Question: I am trying to create a Directory listing that looks like this:

Users can add items, so lets say that if user now add O-item-1 a Big letter of "O" should get generated and also the item should get inside the element and if more items that start with same letter it should get added in same O-letter group.
I am using a webservice to get the data and it looks like this:
This the container that I will append data to:
'''
<div class="Listitem-section-template">
</div>
'''
This is how I fill the container with data at the moment:
'''
<script id="Listitem-template" type="text/html">
<div class="Listitem-section-section">
<div class="Listitem-section-title">A</div> <-- Hardcoded
<div class="Listitem-section-container">
<div class="Listitem-section-item">
<div class="Listitem-section-item-title">
<a href="{{= Url}}" >{{= Title}}</a>
</div>
</div>
</div>
</div>
<div class="processlinks-line"></div>
</script>
'''
This is the get function and how I fill it with data:
'''
get: function(web) {
AST.Utils.JSON.get(_spPageContextInfo.webServerRelativeUrl+"/_vti_bin/AST/ListItem/ListitemService.svc/GetListItem", null, AST.Listitem.renderListitem);
},
renderListitem: function(data) {
$("#Listitem-template").tmpl(data["ListItemResults"]).prependTo(".ListItem-section-template");
}
'''
and so far I have done this:
'''
<script type="text/javascript">
var filter = new Array();
filter["#"] = "09"; //for numbers
filter["A"] = "A";
filter["B"] = "B";
filter["C"] = "C";
filter["D"] = "D";
filter["E"] = "E";
filter["F"] = "F";
filter["G"] = "G";
filter["H"] = "H";
filter["I"] = "I";
filter["J"] = "J";
filter["K"] = "K";
filter["L"] = "L";
filter["M"] = "M";
filter["N"] = "N";
filter["O"] = "O";
filter["P"] = "P";
filter["Q"] = "Q";
filter["R"] = "R";
filter["S"] = "S";
filter["T"] = "T";
filter["U"] = "U";
filter["V"] = "V";
filter["W"] = "W";
filter["X"] = "X";
filter["Y"] = "Y";
filter["Z"] = "Z";
filter["A"] = "AA";
filter["A"] = "AE";
filter["O"] = "OE";
$(document).ready(function () {
ICC.ProcessDocumentLinks.get();
});
</script>
'''
I was thinkin of creating all selectors like this using the array and have them hidden:
'''
<div id="Listitem-section-section-#" class="Listitem-section hidden-section">..</div>
<div id="Listitem-section-section-A" class="Listitem-section hidden-section">..</div>
<div id="Listitem-section-section-B" class="Listitem-section hidden-section">..</div>
<div id="Listitem-section-section-C" class="Listitem-section hidden-section">..</div>
etc..
'''
and the fill the items inside if the first letter match with the selectors and then show it?
Anyone have any tips or guidance on how I can accomplish this in a smooth way?
Any kind of help is appreciated!
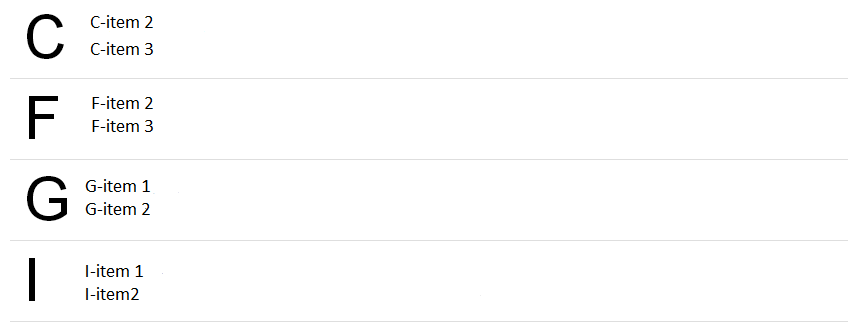
Answer: Try this! <URL>
'''
<div class="letter-list">
</div>
<button>Add new</button>
<script>
$('button').click(function () {
var title = prompt("Enter the name:");
if (!title.length) return;
var letter = title.substr(0, 1).toLowerCase();
var list = $('.letter-list');
var section = list.children('[data-letter="'+letter+'"]');
if (!section.length) {
var section = $('<div data-letter="'+letter+'"></div>');
if (!list.children().length) {
list.append(section);
} else {
// find right element so list is sorted
section.insertAfter(list.children()[0]);
}
}
var item = $('<span>'+title+'</span>');
if (!section.children().length) {
section.append(item);
} else {
// find right element so list is sorted
item.insertAfter(section.children()[0]);
}
});
</script>
<style>
.letter-list {
width:200px;
min-height:100px;
background:#eef;
margin:20px auto;
padding:10px;
}
[data-letter] {
background:#efe;
margin:7px;
}
[data-letter]:before {
content:attr(data-letter);
font-size:30px;
margin:7px;
float:left;
}
span {
display:block;
}
</style>
'''